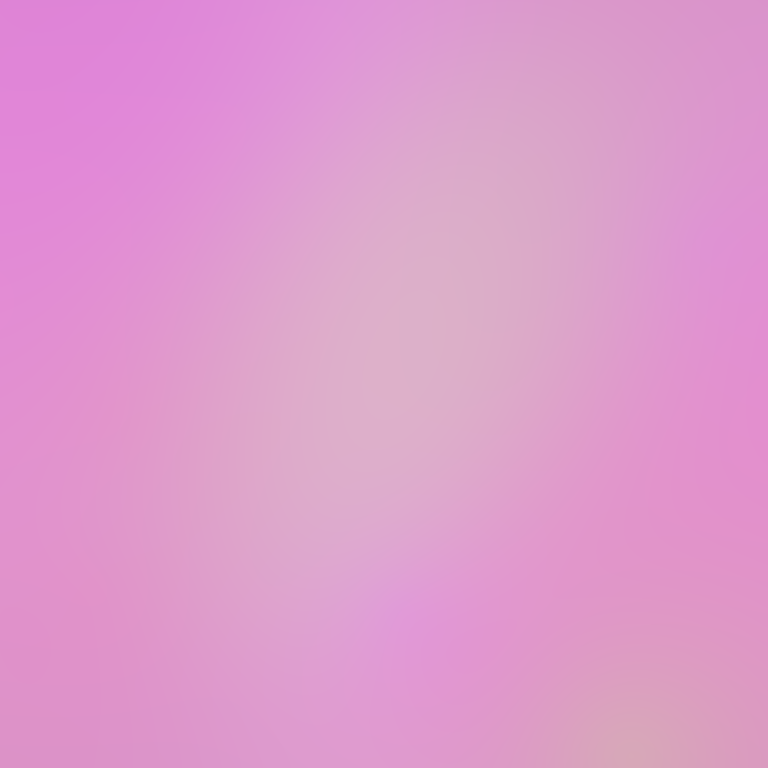
Abstract light effect, smooth gradient from soft pink to light lavender, serene atmosphere, diffuse glow, no room, no furniture, no objects.